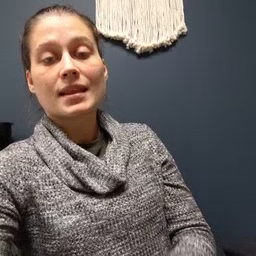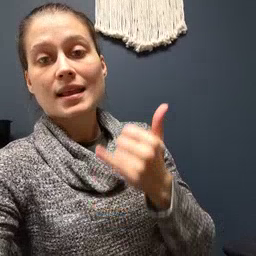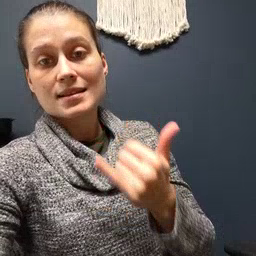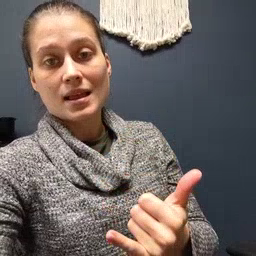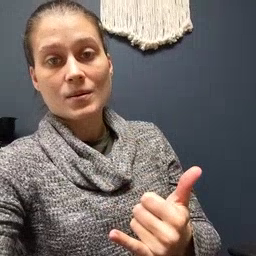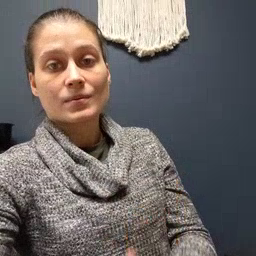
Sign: now